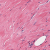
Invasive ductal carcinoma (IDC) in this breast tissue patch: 0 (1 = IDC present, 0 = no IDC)